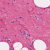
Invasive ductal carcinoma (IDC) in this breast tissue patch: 0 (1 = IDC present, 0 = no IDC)